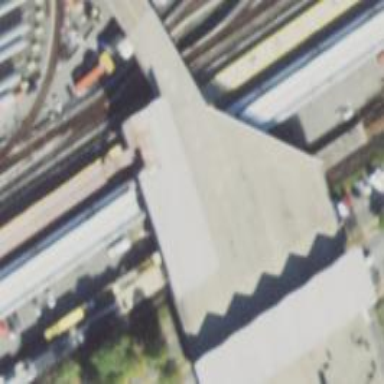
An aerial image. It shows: Railway siding bridge with electrified rail.